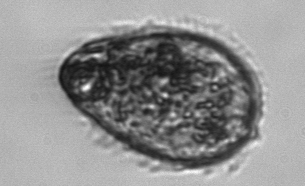
Label: Pleuronema